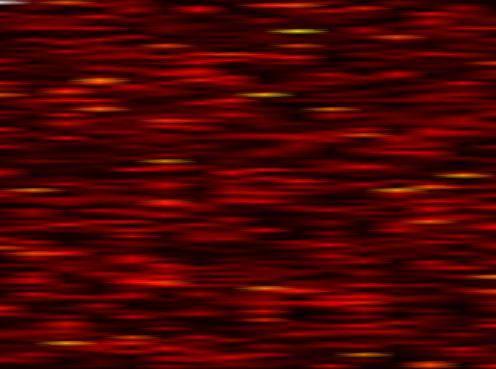
Label: WOLA